Field crop: tomato
Growth stage: 2
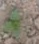
Species: solanum